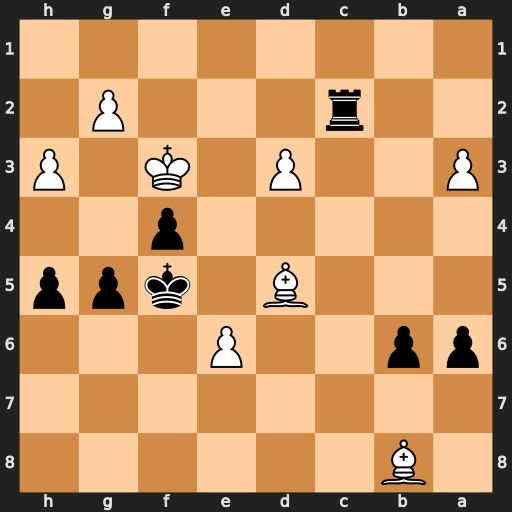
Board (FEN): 1B6/8/pp2P3/3B1kpp/5p2/P2P1K1P/2r3P1/8
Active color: b
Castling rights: -
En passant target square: -
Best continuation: g4+ hxg4+ hxg4#